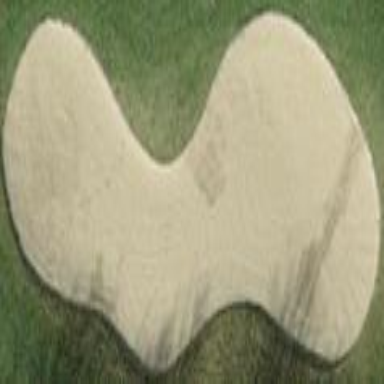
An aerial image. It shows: Golf bunker filled with sandy terrain.